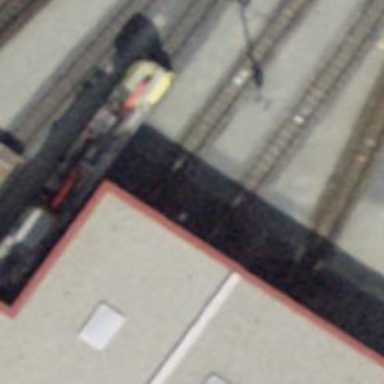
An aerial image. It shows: Narrow-gauge railway in service yard. The railway is electrified with contact line.